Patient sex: M
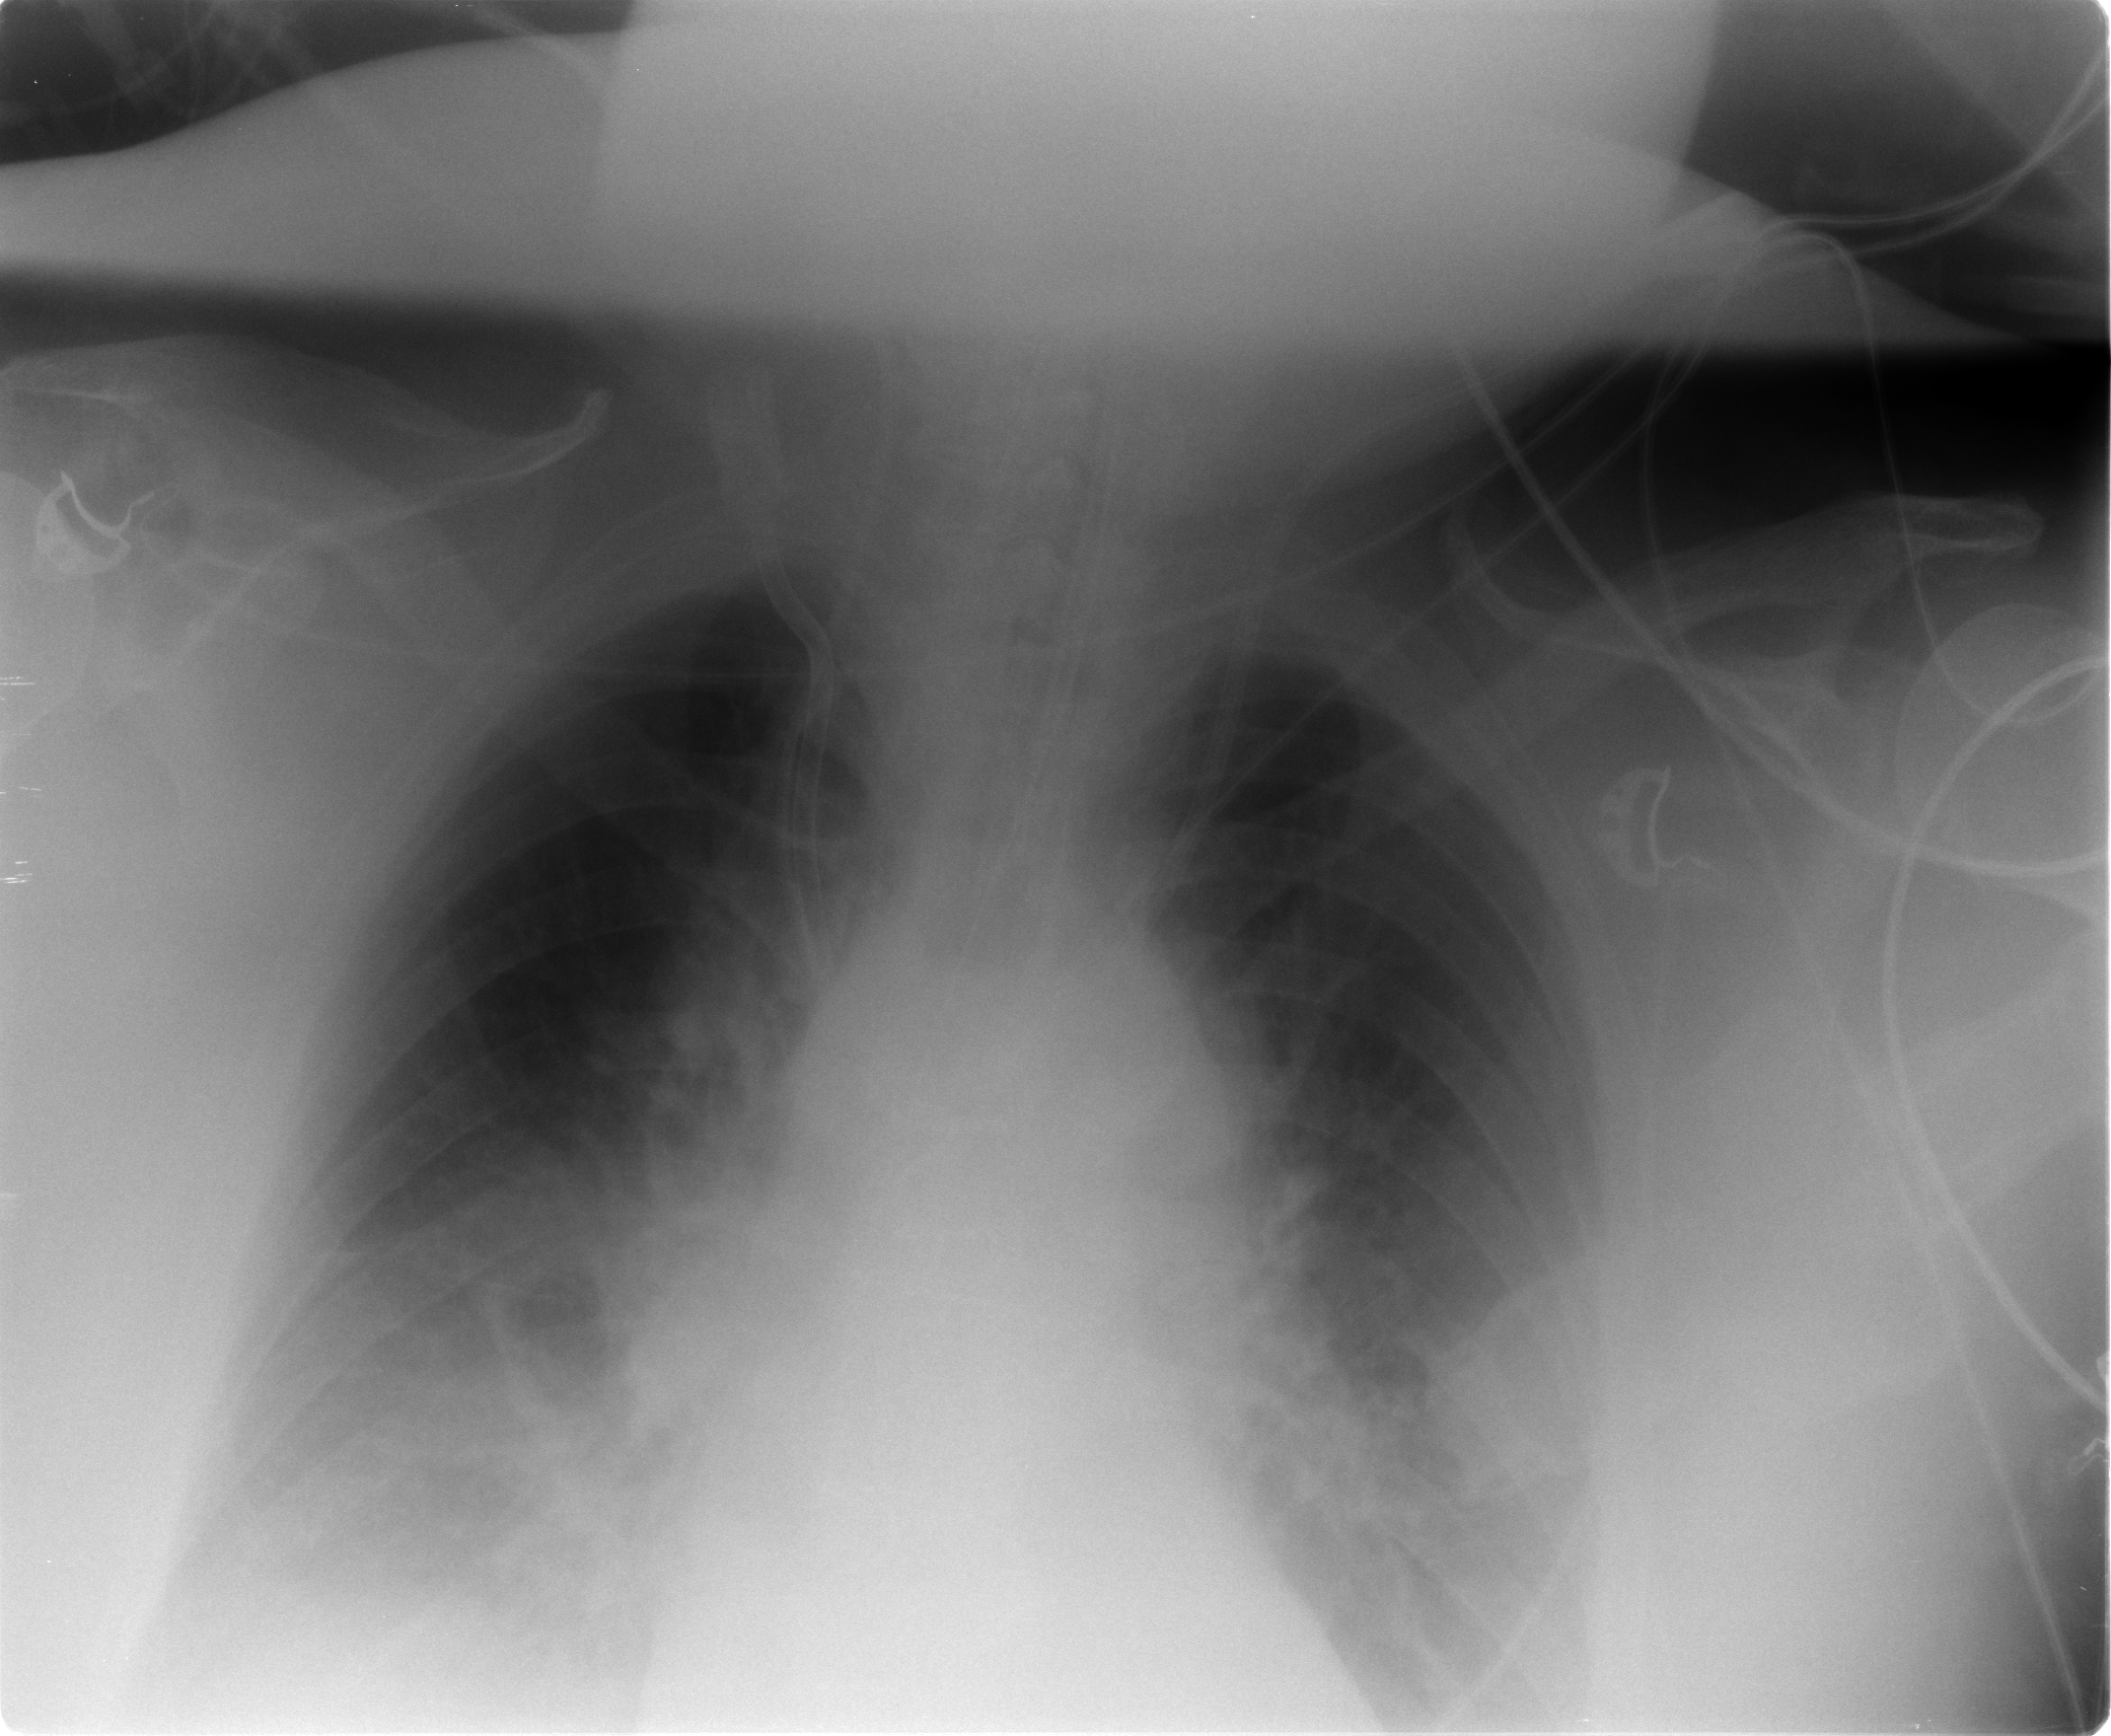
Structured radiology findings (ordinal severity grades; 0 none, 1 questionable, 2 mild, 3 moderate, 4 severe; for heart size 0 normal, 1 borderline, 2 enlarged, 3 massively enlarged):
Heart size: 0
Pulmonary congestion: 2
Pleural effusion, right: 2
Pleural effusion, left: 2
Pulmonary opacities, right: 2
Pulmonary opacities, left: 0
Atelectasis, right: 2
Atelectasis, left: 2